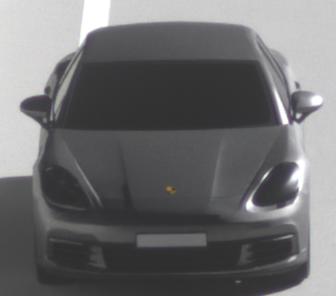
Make: Porsche
Model: Panamera
Detailed model: Panamera (971)
Model produced from: 2016/11
Model produced until: 2018/08
Doors: 5
Color: gray
Road condition: dry road
Daytime: midday
Contrast: high contrast